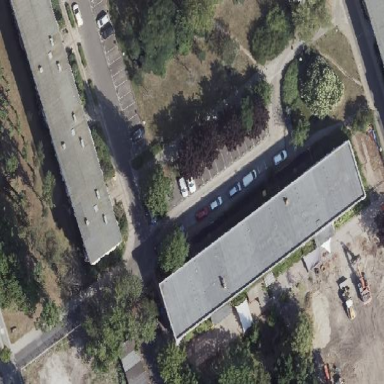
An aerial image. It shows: Flat-roofed kindergarten building.